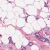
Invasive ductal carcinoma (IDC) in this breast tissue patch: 1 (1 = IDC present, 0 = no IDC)